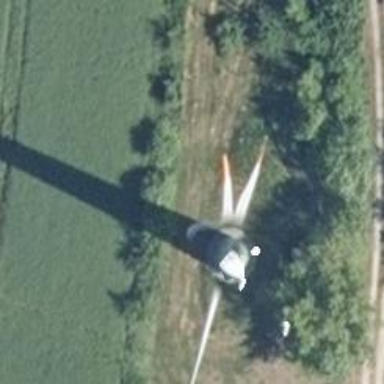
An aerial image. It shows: Wind power generator.